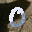
Label: 0